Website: macys
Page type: billing-address
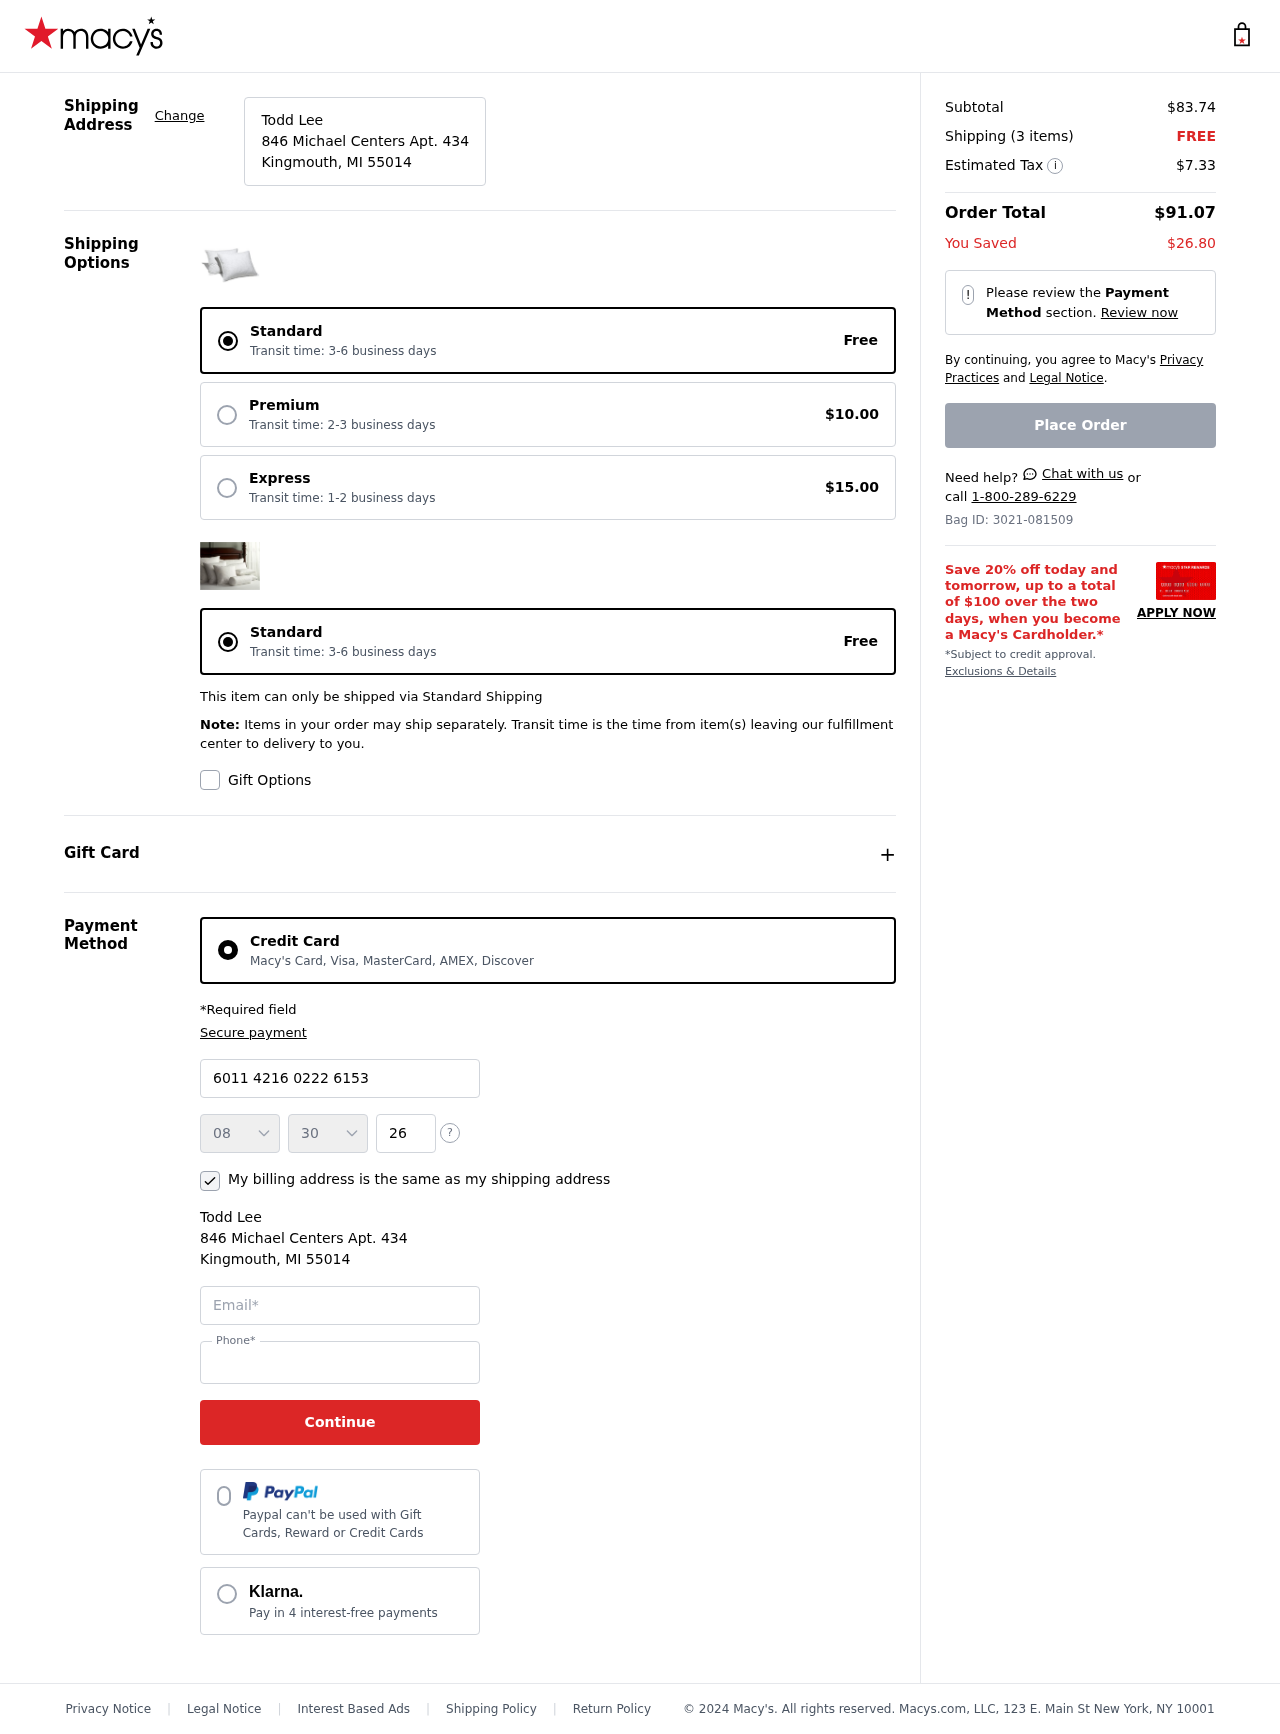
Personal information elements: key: PII_CARD_CVV
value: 268
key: PII_CARD_EXPIRY_MONTH
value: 08
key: PII_CARD_EXPIRY_YEAR
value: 30
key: PII_CARD_NUMBER
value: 6011 4216 0222 6153
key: PII_CITY_STATE_ZIP
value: Kingmouth, MI 55014
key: PII_EMAIL
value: todd_lee@yahoo.com
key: PII_FULLNAME
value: Todd Lee
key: PII_PHONE
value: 2787258139
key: PII_STREET
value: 846 Michael Centers Apt. 434
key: PII_FULLNAME2
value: Todd Lee
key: PII_STREET2
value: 846 Michael Centers Apt. 434
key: PII_CITY_STATE_ZIP2
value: Kingmouth, MI 55014
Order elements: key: ORDER_SUBTOTAL
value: $83.74
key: ORDER_NUM_ITEMS
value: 3
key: ORDER_SHIPPING_COST
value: FREE
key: ORDER_TAX
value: $7.33
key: ORDER_TOTAL
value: $91.07
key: ORDER_SAVINGS
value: $26.80
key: ORDER_ID
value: Bag ID: 3021-081509